Question: My checkboxes does not store in the database table that i have
Here is the whole code..
The code that i use for the insert into is this
'''
queryMysql("INSERT INTO patient_diseases (disease,username) VALUES('$disease','$username')");
'''
and my checkboxes code is this...
'''
<?php
$sql = "SELECT name FROM disease";
$query_resource = mysql_query($sql);
while( $name = mysql_fetch_assoc($query_resource) ):
?>
<span><?php echo $name['name']; ?></span>
<input type="checkbox" name="disease[]" value="<?php echo $name['name']; ?>" /><br />
<?php endwhile; ?>
'''
What is wrong with the code?
I had the same code for the insert into for the dropdown list and it worked fine but then i was asked to change it to checkboxes and now it doesnt store the selected values
Also i am getting this error Notice: Array to string conversion in 'E:\xampp\htdocs\ptixiaki\signup.php on line 50 and the line 50' is this 'queryMysql("INSERT INTO patient_diseases (disease,username) VALUES('$disease','$username')");'
And it store in my data this

Why it stores Array in the disease column and why it doesn't store all the selected checkboxes
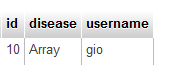
Answer: The solution was the below..
It was one line of code
'''
$disease = implode(",",$_POST["disease"]);
queryMysql("INSERT INTO patient_diseases (disease,username) VALUES('$disease','$username')");
'''